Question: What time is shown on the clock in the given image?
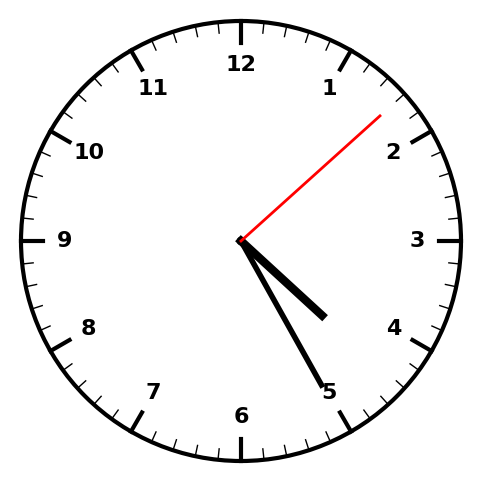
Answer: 04:25:08